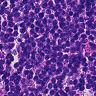
Metastatic tissue present: no